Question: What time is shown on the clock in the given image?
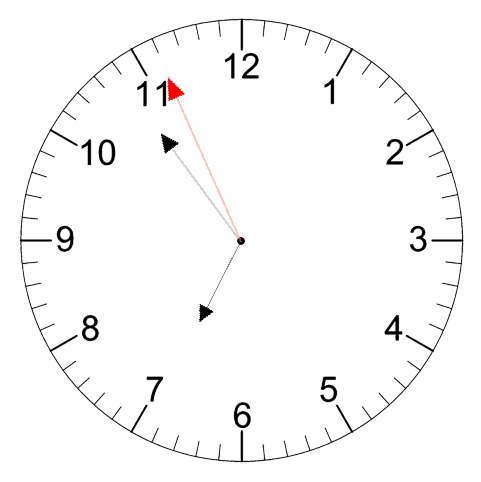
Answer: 06:53:56